Question: I have been following <URL>. Here is the code:
'''
<!DOCTYPE html>
<html>
<head>
<meta charset="utf-8"/>
<title>Mini Ajax File Upload Form</title>
<!-- Google web fonts -->
<link href="http://fonts.googleapis.com/css?family=PT+Sans+Narrow:400,700" rel='stylesheet' />
<!-- The main CSS file -->
<link href="assets/css/style.css" rel="stylesheet" />
</head>
<body>
<form id="upload" method="post" action="upload.php" enctype="multipart/form-data">
<div id="drop">
Drop Here
<a>Browse</a>
<input type="file" name="upl" multiple />
</div>
<ul>
<!-- The file uploads will be shown here -->
</ul>
</form>
<!-- JavaScript Includes -->
<script src="https://ajax.googleapis.com/ajax/libs/jquery/1.9.1/jquery.min.js"></script>
<script src="assets/js/jquery.knob.js"></script>
<!-- jQuery File Upload Dependencies -->
<script src="assets/js/jquery.ui.widget.js"></script>
<script src="assets/js/jquery.iframe-transport.js"></script>
<script src="assets/js/jquery.fileupload.js"></script>
<!-- Our main JS file -->
<script src="assets/js/script.js"></script>
</body>
</html>
'''
'''
$(function(){
var ul = $('#upload ul');
$('#drop a').click(function(){
// Simulate a click on the file input button
// to show the file browser dialog
$(this).parent().find('input').click();
});
// Initialize the jQuery File Upload plugin
$('#upload').fileupload({
// This element will accept file drag/drop uploading
dropZone: $('#drop'),
// This function is called when a file is added to the queue;
// either via the browse button, or via drag/drop:
add: function (e, data) {
var tpl = $('<li class="working"><input type="text" value="0" data-width="48" data-height="48"'+
' data-fgColor="#0788a5" data-readOnly="1" data-bgColor="#3e4043" /><p></p><span></span></li>');
// Append the file name and file size
tpl.find('p').text(data.files[0].name)
.append('<i>' + formatFileSize(data.files[0].size) + '</i>');
// Add the HTML to the UL element
data.context = tpl.appendTo(ul);
// Initialize the knob plugin
tpl.find('input').knob();
// Listen for clicks on the cancel icon
tpl.find('span').click(function(){
if(tpl.hasClass('working')){
jqXHR.abort();
}
tpl.fadeOut(function(){
tpl.remove();
});
});
// Automatically upload the file once it is added to the queue
var jqXHR = data.submit();
},
progress: function(e, data){
// Calculate the completion percentage of the upload
var progress = parseInt(data.loaded / data.total * 100, 10);
// Update the hidden input field and trigger a change
// so that the jQuery knob plugin knows to update the dial
data.context.find('input').val(progress).change();
if(progress == 100){
data.context.removeClass('working');
}
},
fail:function(e, data){
// Something has gone wrong!
data.context.addClass('error');
}
});
// Prevent the default action when a file is dropped on the window
$(document).on('drop dragover', function (e) {
e.preventDefault();
});
// Helper function that formats the file sizes
function formatFileSize(bytes) {
if (typeof bytes !== 'number') {
return '';
}
if (bytes >= <PHONE>) {
return (bytes / <PHONE>).toFixed(2) + ' GB';
}
if (bytes >= <PHONE>) {
return (bytes / <PHONE>).toFixed(2) + ' MB';
}
return (bytes / 1000).toFixed(2) + ' KB';
}
});
'''
'''
<?php
// A list of permitted file extensions
$allowed = array('png', 'jpg', 'gif','zip');
if(isset($_FILES['upl']) && $_FILES['upl']['error'] == 0){
$extension = pathinfo($_FILES['upl']['name'], PATHINFO_EXTENSION);
if(!in_array(strtolower($extension), $allowed)){
echo '{"status":"error"}';
exit;
}
if(move_uploaded_file($_FILES['upl']['tmp_name'], 'uploads/'.$_FILES['upl']['name'])){
echo '{"status":"success"}';
exit;
}
}
echo '{"status":"error"}';
exit;
'''
All the other required js files are also present. When i run it on tomcat, my output looks like this:

I refreshed the project as well so that's not it. Any help would be great, thanks.
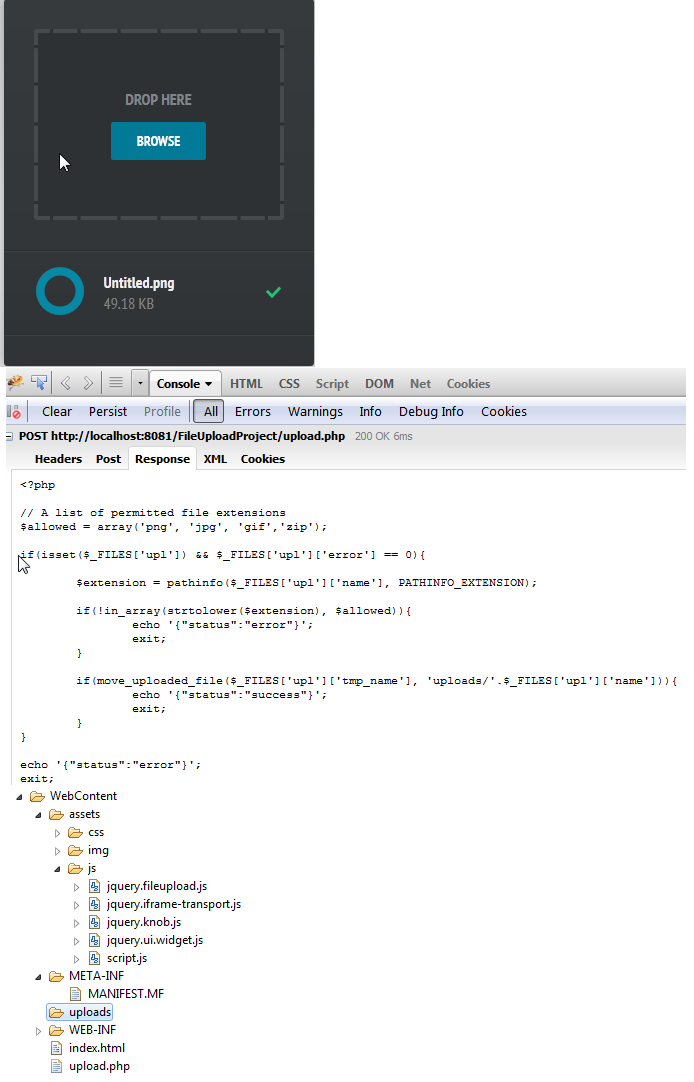
Answer: You are not running PHP on the server so the upload isn't saved anywhere.
You need to install PHP on the server, move to a server that has PHP installed or change to another language.
It looks like you're using Windows. You could try using <URL>.